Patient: sex M, age 30
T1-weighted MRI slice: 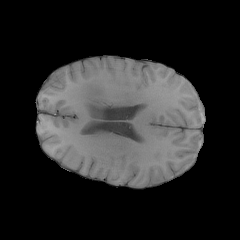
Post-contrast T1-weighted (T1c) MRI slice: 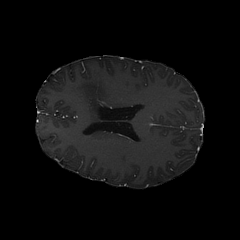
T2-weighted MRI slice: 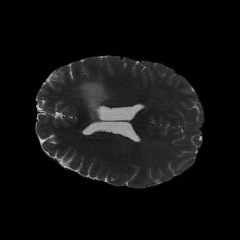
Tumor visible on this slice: yes
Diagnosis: Astrocytoma, IDH-mutant
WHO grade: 3